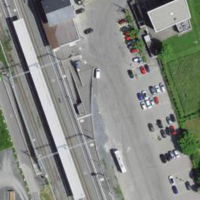
EUNIS habitat code: 54
Species observed at this site:
Lepidium draba